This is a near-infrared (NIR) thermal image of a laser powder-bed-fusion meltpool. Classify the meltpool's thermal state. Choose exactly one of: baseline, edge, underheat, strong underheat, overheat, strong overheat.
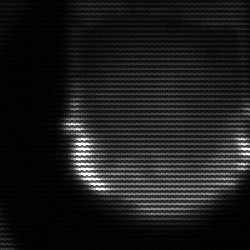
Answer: strong underheat